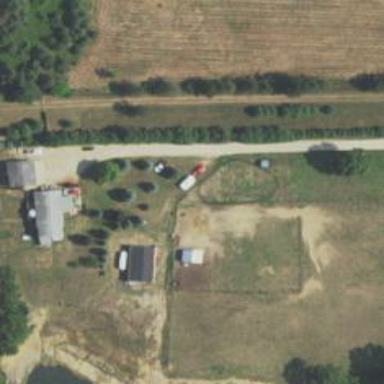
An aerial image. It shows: Driveway.